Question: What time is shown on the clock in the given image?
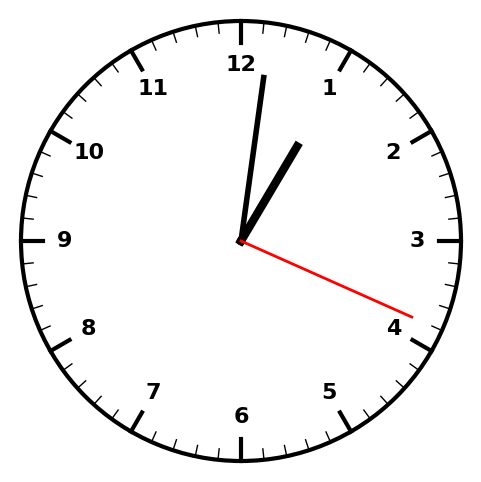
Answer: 01:01:19